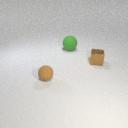
large green rubber sphere to the left of small brown metal cube